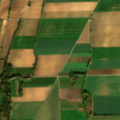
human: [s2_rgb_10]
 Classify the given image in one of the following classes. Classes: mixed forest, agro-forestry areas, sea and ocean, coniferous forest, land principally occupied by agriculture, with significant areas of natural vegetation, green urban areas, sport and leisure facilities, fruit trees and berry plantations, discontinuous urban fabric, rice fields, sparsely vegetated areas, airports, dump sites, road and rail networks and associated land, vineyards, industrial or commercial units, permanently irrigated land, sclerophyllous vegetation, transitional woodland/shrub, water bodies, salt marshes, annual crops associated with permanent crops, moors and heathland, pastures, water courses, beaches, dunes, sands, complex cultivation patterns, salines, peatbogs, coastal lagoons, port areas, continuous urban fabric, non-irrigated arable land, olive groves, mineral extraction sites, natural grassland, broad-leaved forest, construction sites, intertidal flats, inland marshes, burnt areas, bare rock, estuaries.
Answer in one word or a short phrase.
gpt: non-irrigated arable land, land principally occupied by agriculture, with significant areas of natural vegetation